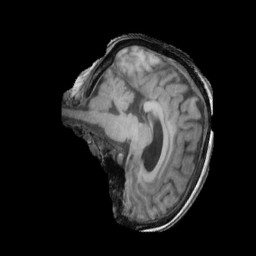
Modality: T1w
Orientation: sagittal
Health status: ill
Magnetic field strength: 3 T